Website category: game
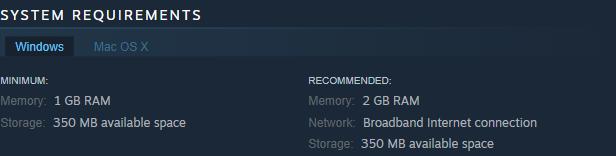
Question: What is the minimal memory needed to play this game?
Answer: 1 GB RAM

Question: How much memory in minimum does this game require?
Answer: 1 GB RAM

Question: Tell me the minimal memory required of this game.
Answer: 1 GB RAM

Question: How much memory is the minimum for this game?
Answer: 1 GB RAM

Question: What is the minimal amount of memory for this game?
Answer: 1 GB RAM

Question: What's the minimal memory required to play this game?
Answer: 1 GB RAM

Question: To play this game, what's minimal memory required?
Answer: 1 GB RAM

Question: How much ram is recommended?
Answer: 2 GB RAM

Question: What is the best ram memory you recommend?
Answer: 2 GB RAM

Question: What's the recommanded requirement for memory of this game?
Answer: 2 GB RAM